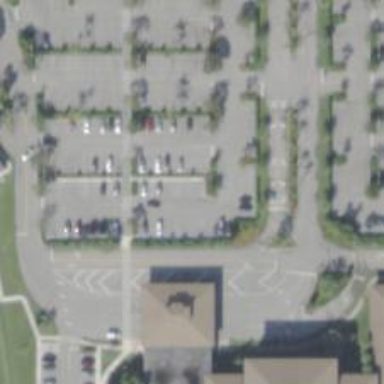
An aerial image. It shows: Parking space is available.